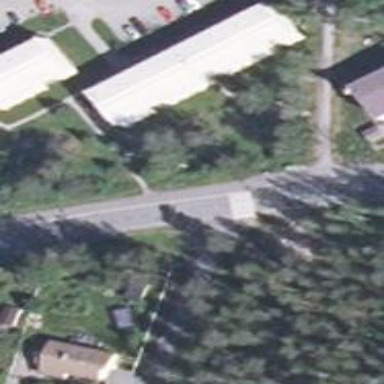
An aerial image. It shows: Asphalt footway lane.